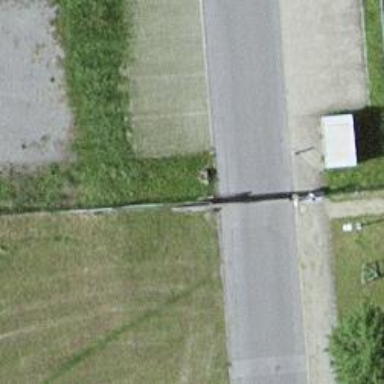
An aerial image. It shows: Gate.